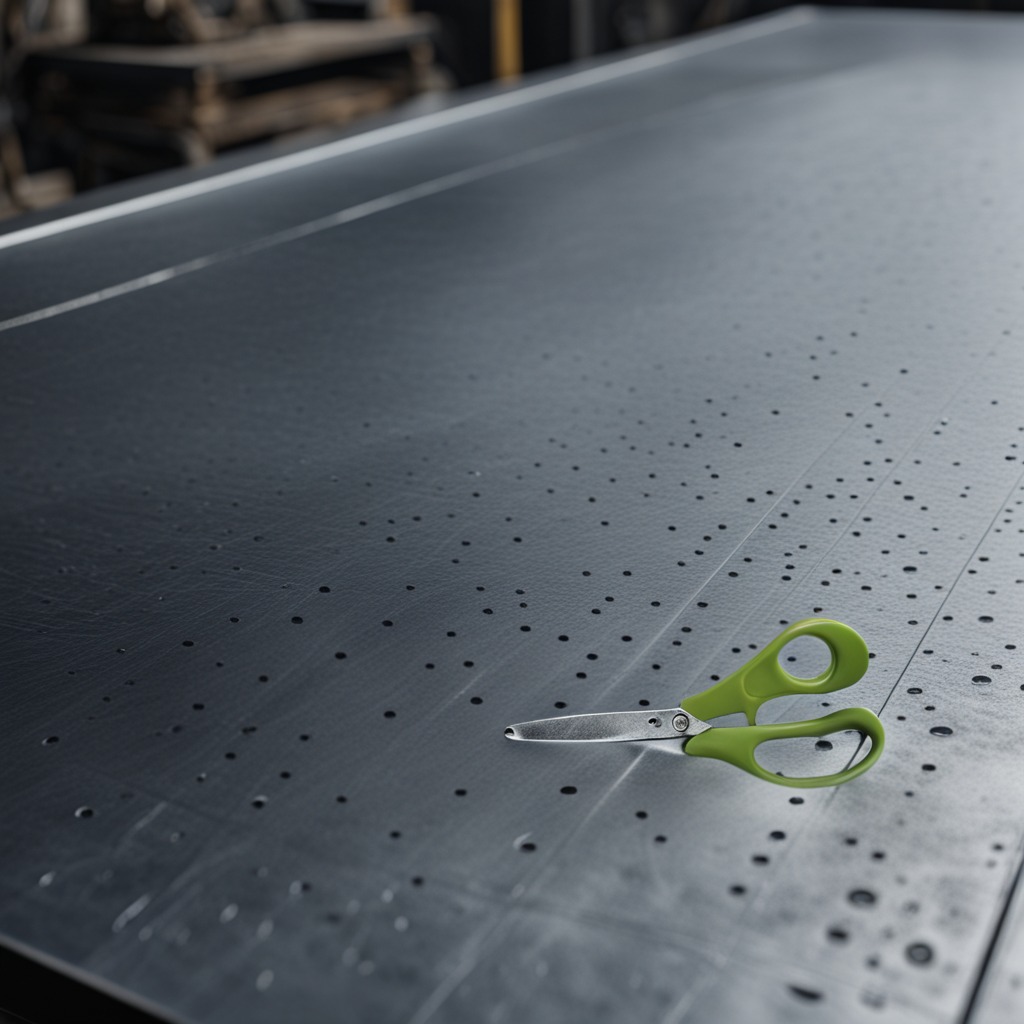
A scissor is lying on a cold steel table in a mining workshop.